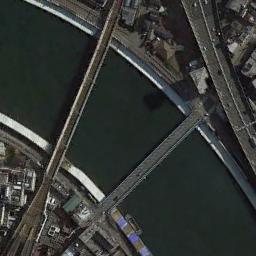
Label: bridge